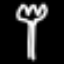
Label: fork